Brain MRI, t2w sequence, axial 2D slice.
Patient: age 50, sex M, weight 95 kg, height 1.95 m
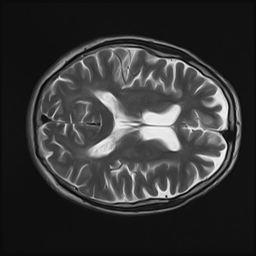